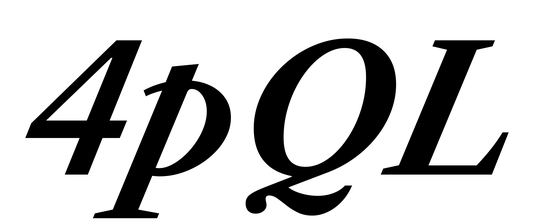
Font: LibreCaslonText-Italic_Bold_Italic